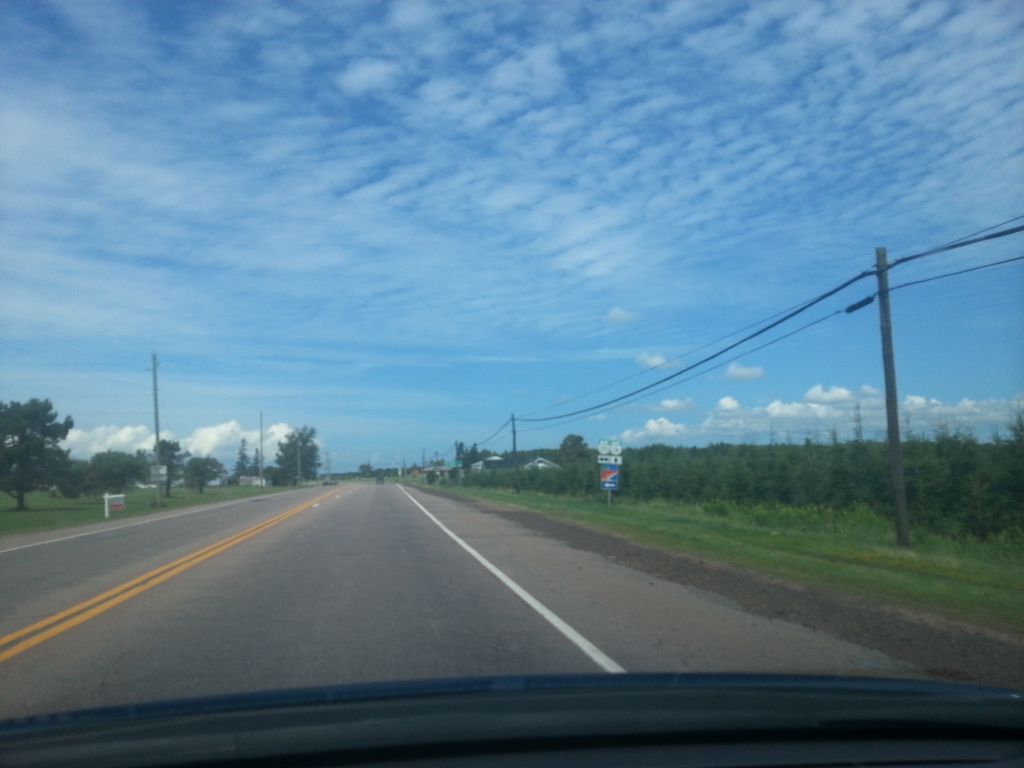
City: charlottetown